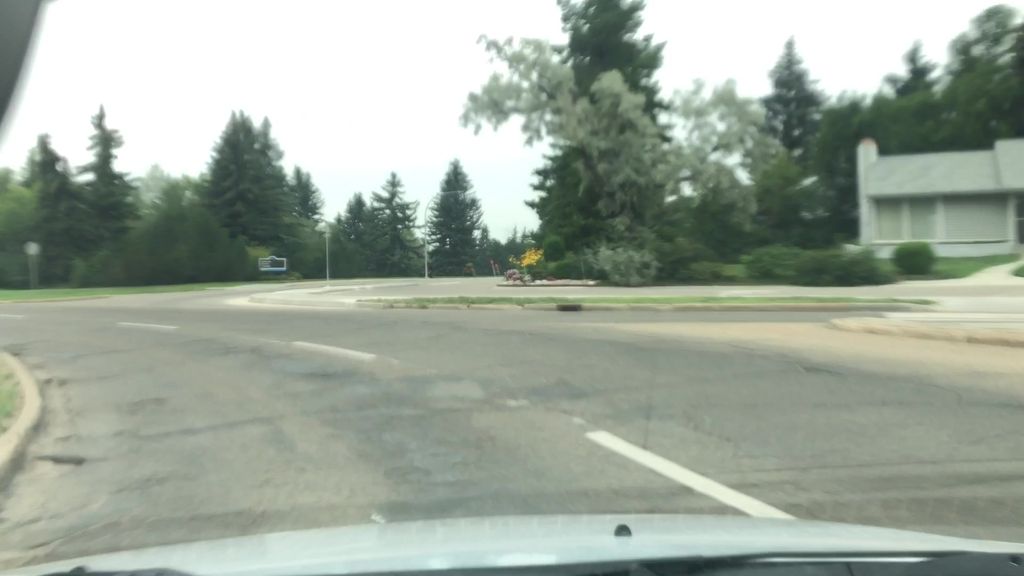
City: edmonton